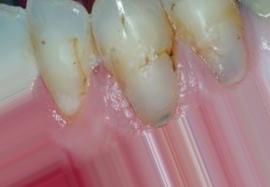
Condition: Tooth Discoloration